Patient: sex M, age 40
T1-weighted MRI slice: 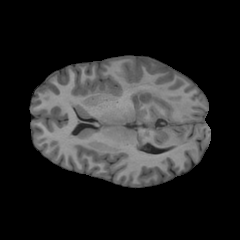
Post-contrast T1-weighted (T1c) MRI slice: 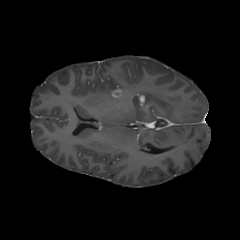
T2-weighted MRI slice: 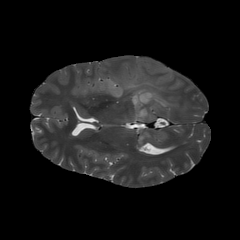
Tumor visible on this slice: yes
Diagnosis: Astrocytoma, IDH-mutant
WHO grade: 3